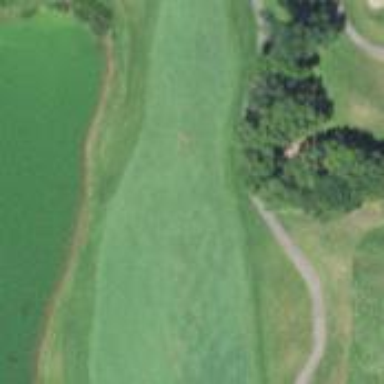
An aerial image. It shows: Golf hole.